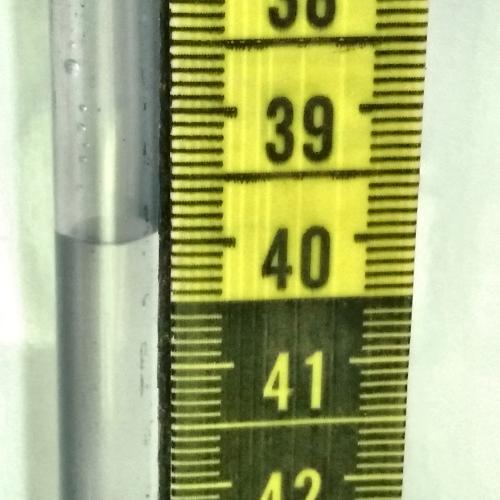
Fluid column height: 39.9 cm